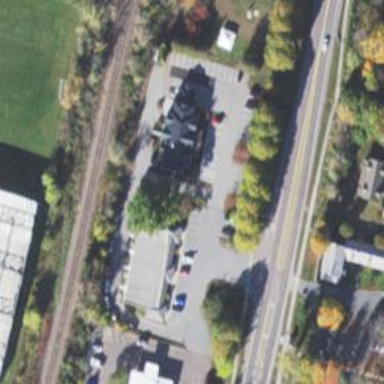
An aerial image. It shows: Veterinary facility.